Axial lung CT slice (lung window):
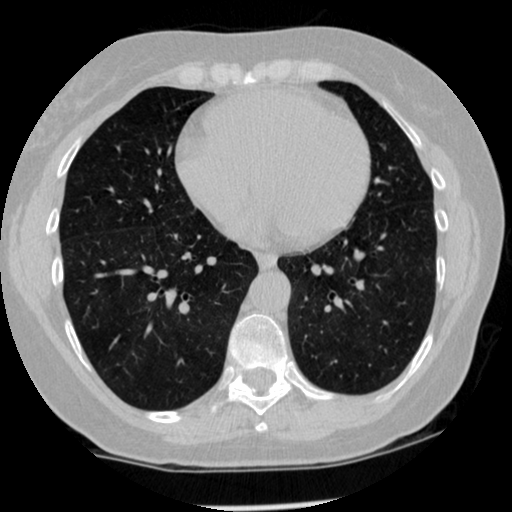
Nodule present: no